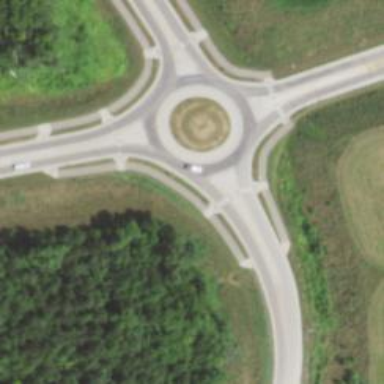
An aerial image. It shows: Tertiary road with asphalt surface leading to roundabout.